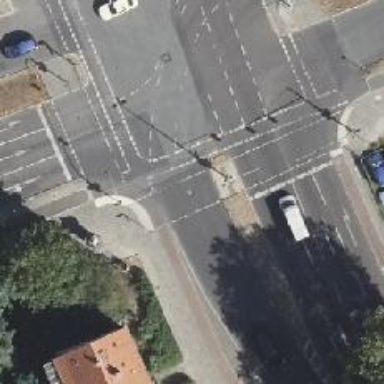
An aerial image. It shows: Road crossing with traffic signals.